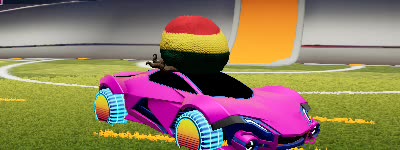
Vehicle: werewolf